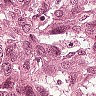
Metastatic tissue present: yes